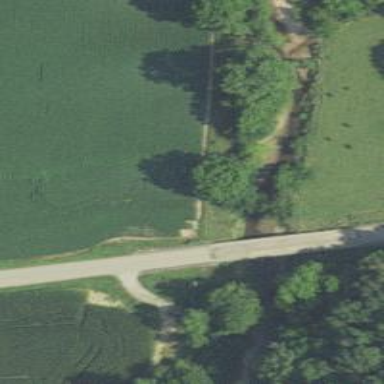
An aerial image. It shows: Unclassified road with bridge.